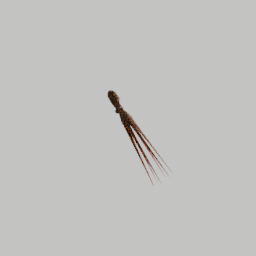
Label: animals